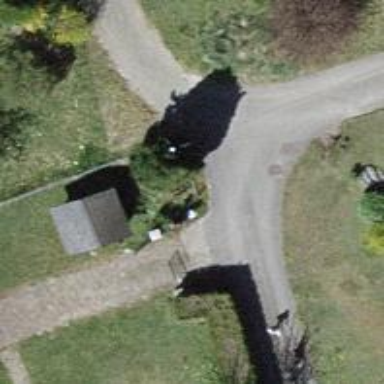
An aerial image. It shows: Alleyway designated as service road.